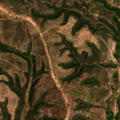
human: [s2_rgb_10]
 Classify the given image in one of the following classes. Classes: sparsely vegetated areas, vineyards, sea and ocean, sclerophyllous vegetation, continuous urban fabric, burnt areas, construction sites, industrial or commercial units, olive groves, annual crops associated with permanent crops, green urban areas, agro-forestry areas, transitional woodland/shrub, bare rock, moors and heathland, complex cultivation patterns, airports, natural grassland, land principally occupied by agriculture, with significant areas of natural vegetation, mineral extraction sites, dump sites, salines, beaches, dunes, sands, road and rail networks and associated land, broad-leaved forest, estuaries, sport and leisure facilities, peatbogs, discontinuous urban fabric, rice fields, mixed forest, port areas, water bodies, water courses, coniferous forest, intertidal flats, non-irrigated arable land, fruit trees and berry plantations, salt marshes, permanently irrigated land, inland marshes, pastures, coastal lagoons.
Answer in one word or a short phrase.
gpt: non-irrigated arable land, rice fields, transitional woodland/shrub